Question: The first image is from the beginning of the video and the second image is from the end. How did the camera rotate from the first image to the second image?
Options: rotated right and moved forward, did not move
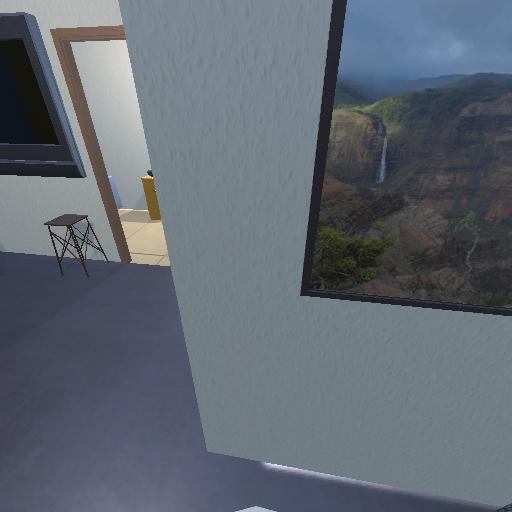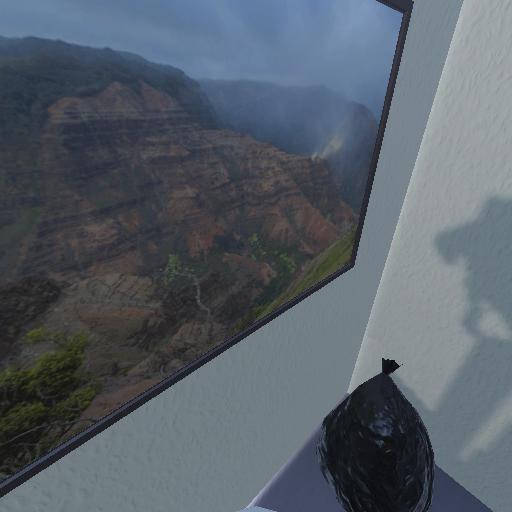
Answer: rotated right and moved forward